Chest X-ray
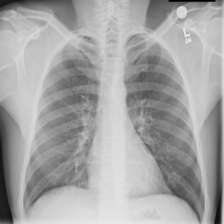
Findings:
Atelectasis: negative
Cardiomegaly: negative
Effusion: negative
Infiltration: negative
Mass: negative
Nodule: negative
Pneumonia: negative
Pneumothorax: negative
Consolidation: negative
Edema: negative
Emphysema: negative
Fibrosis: negative
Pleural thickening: negative
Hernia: negative